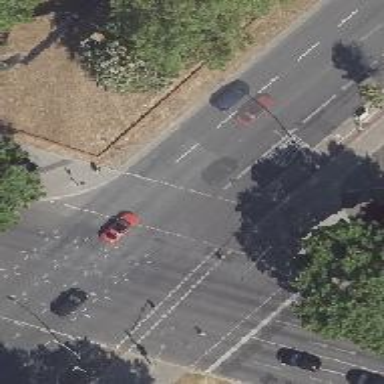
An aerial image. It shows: Footway with traffic signals at crossing.